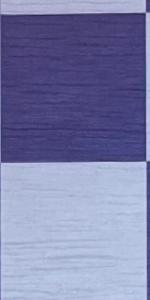
Label: Empty